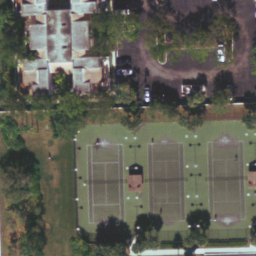
Label: tennis court